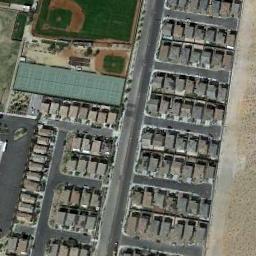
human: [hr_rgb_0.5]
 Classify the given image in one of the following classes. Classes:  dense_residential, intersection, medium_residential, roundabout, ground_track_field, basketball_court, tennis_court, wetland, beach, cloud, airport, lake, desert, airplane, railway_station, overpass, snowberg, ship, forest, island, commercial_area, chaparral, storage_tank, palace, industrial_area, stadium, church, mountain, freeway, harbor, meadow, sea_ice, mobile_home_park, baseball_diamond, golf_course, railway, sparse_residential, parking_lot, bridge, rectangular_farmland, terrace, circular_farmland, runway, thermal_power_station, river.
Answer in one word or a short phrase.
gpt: baseball_diamond